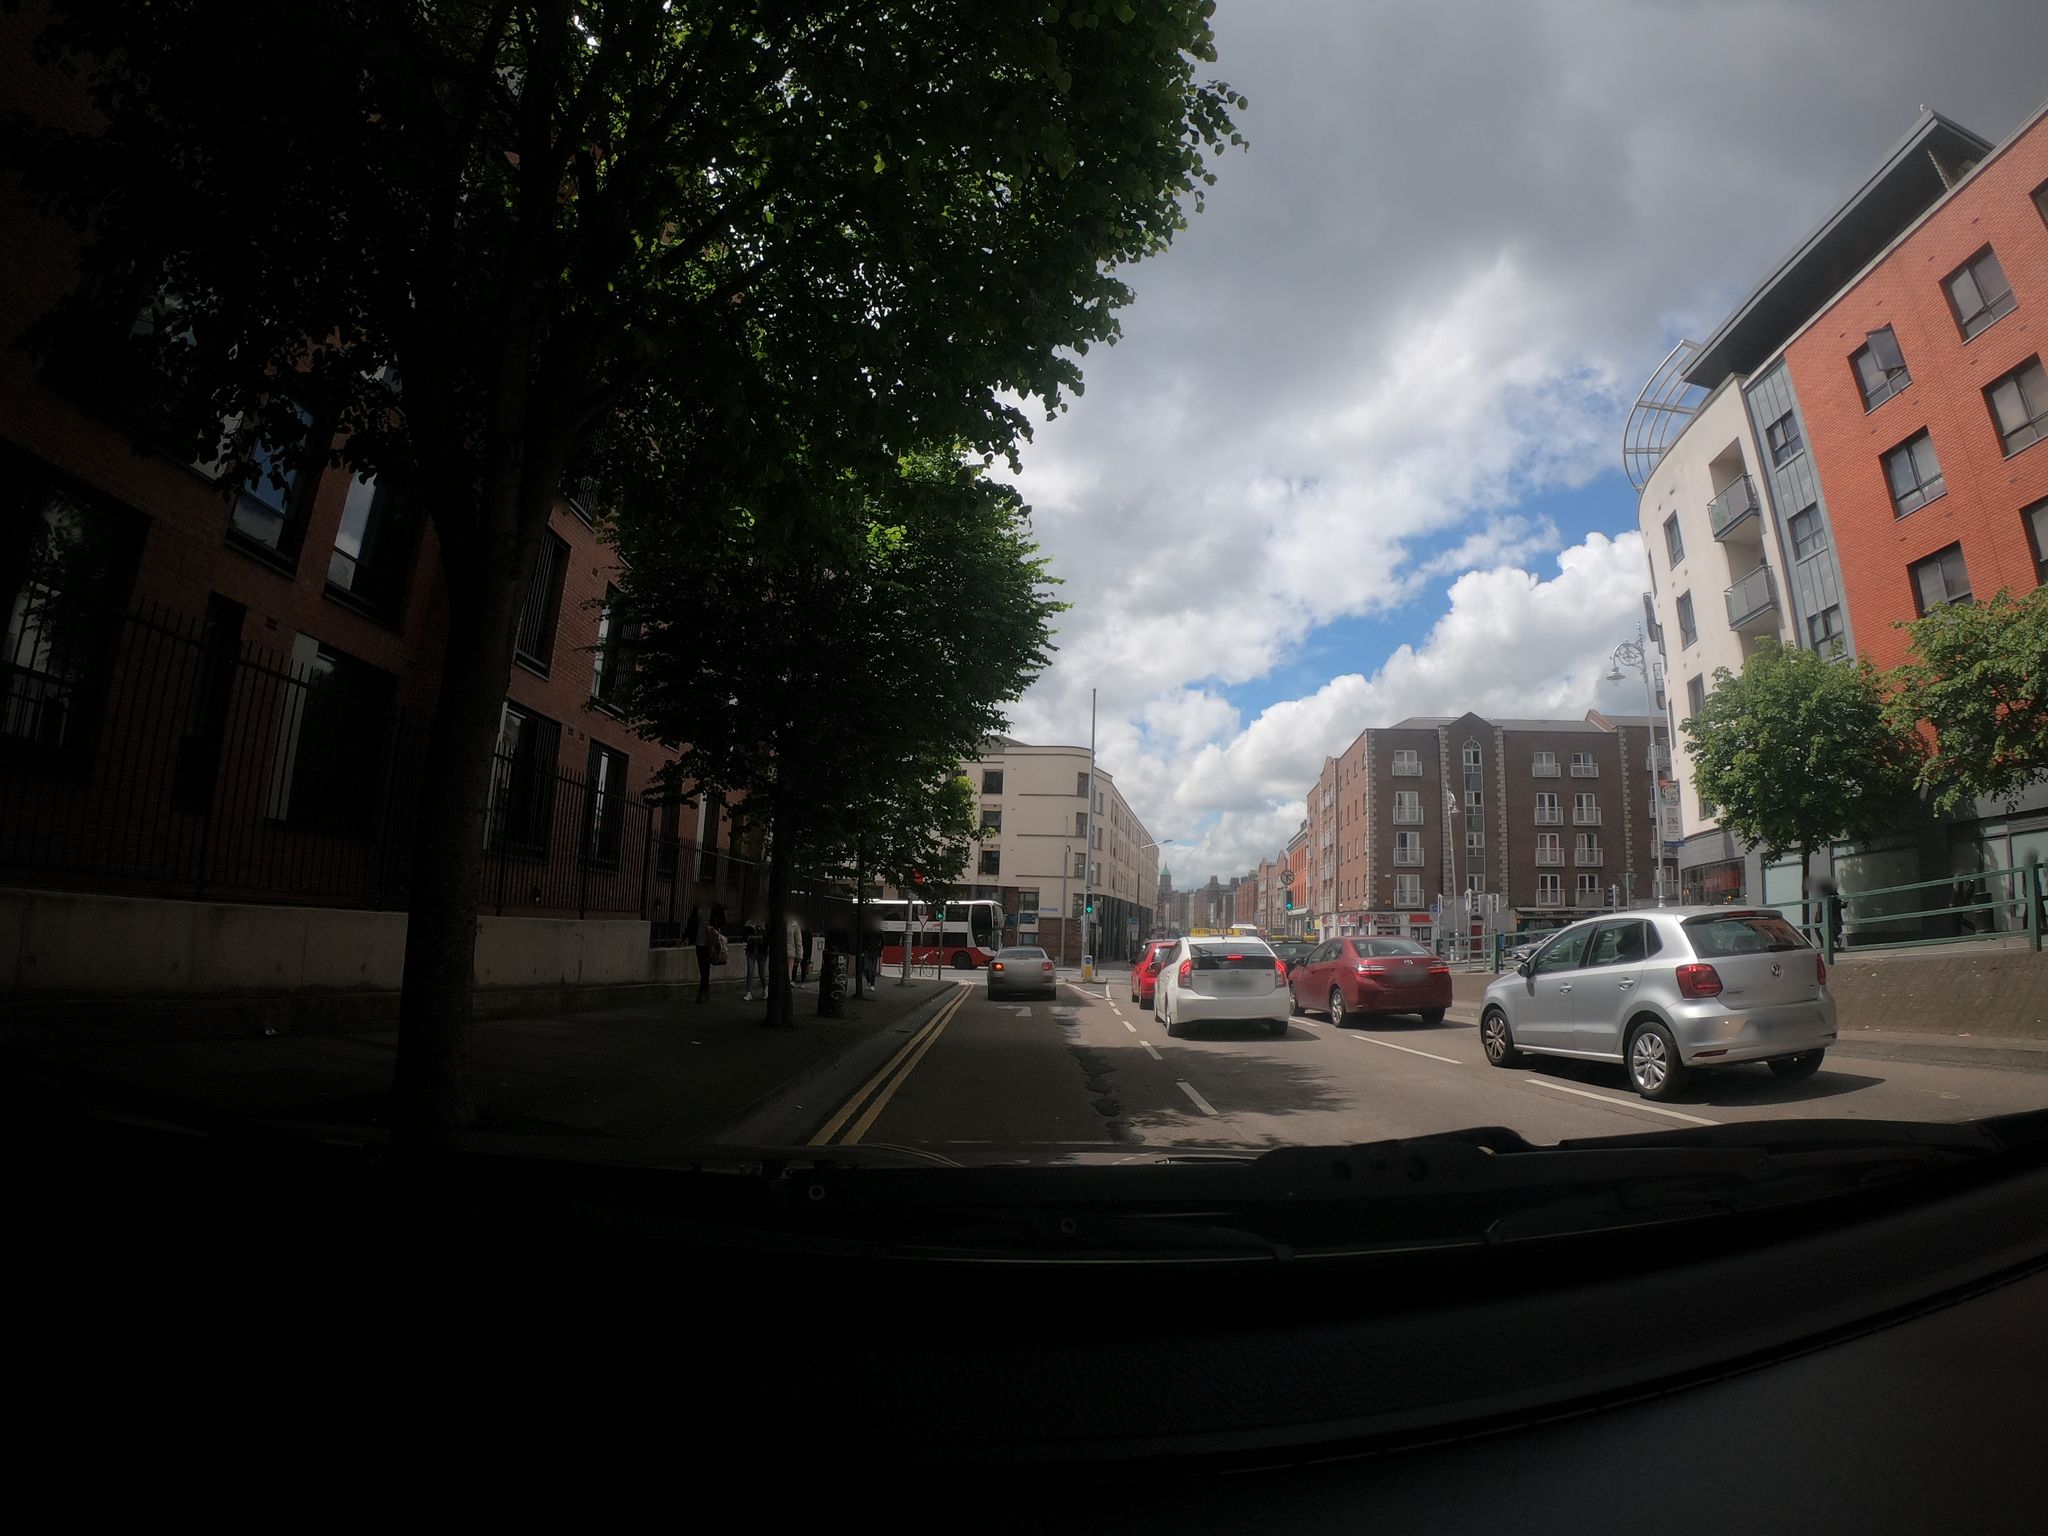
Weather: cloudy
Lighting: day
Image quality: good
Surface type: driving surface
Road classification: secondary
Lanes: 2
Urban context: urban centre
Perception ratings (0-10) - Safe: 2.88, Lively: 8.74, Beautiful: 7.03, Boring: 1.84, Depressing: 1.67, Wealthy: 5.98